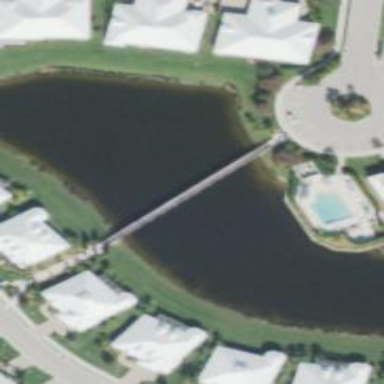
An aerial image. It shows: Path on bridge.